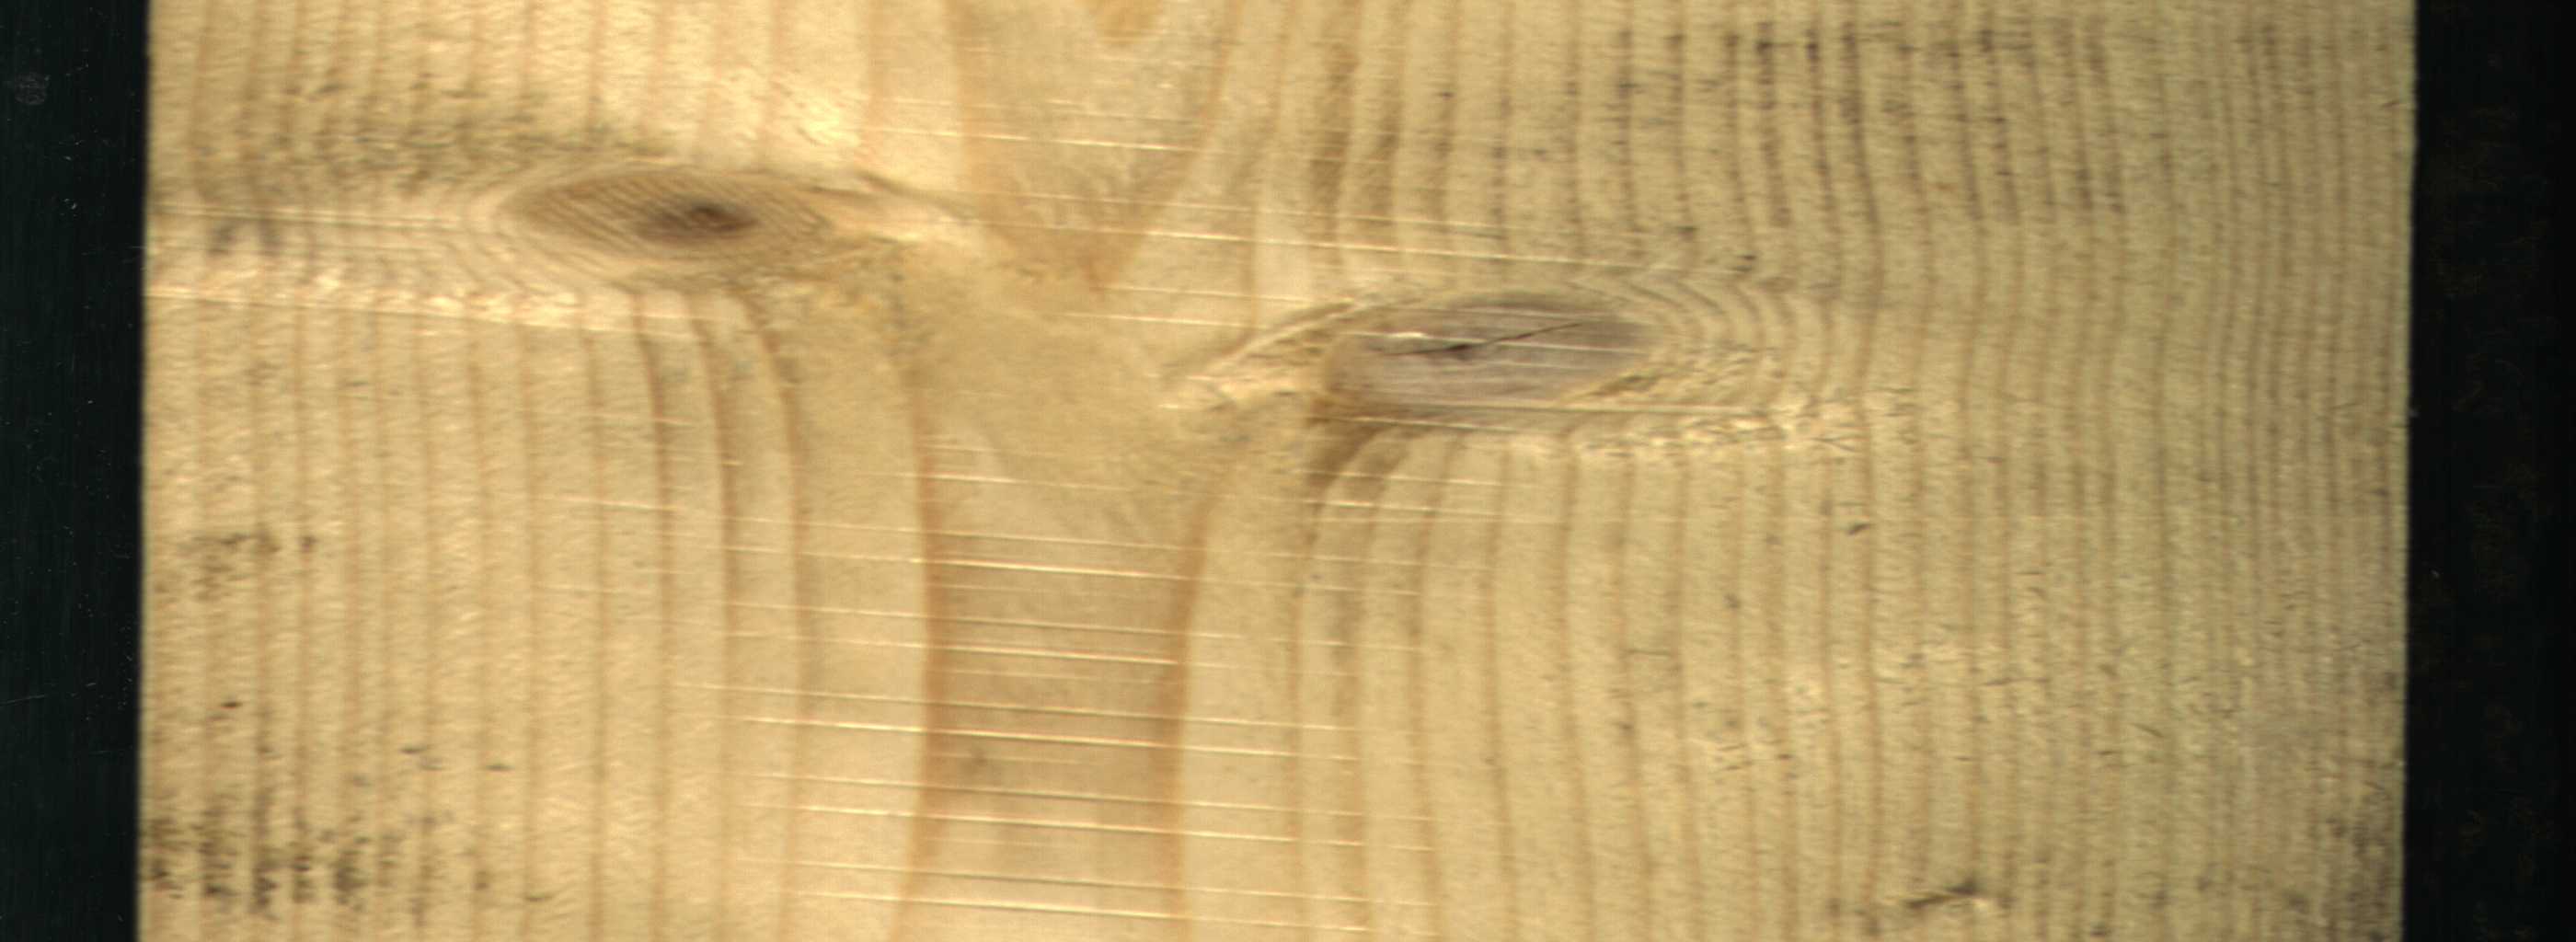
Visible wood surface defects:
Live_Knot
Live_Knot